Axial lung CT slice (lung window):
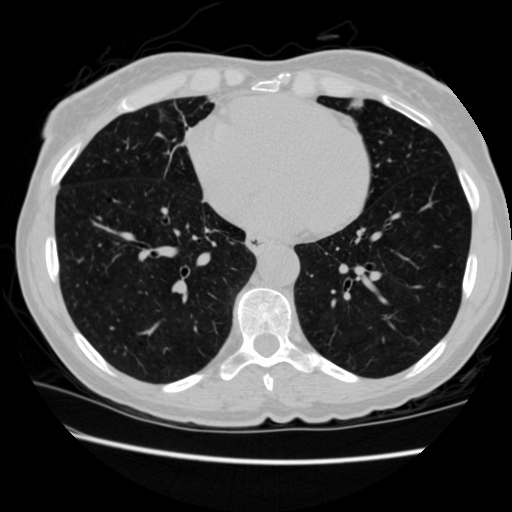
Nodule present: no